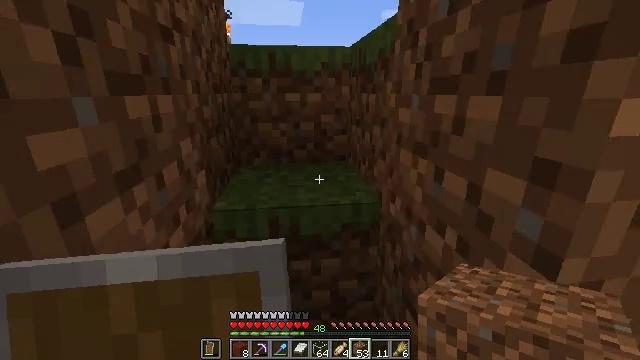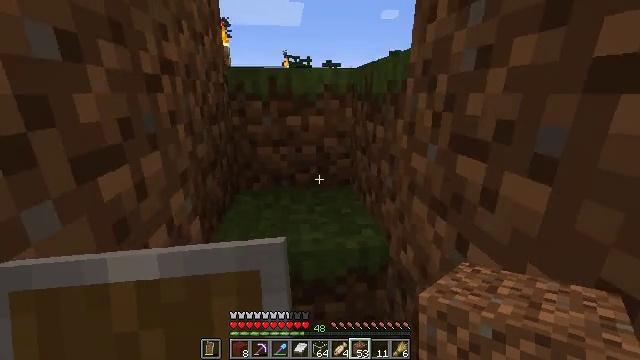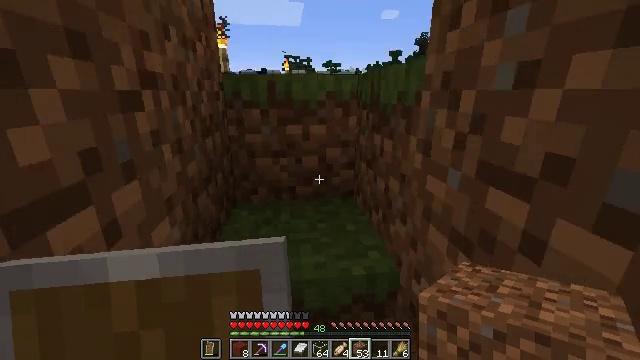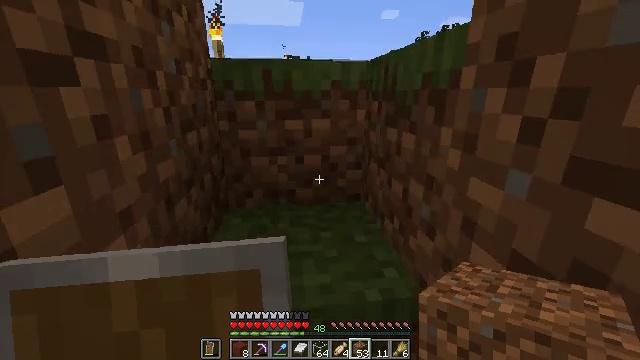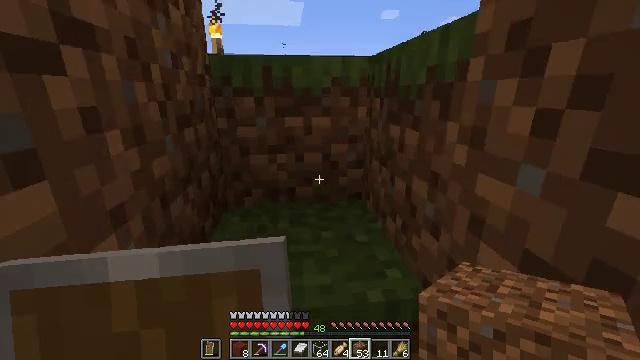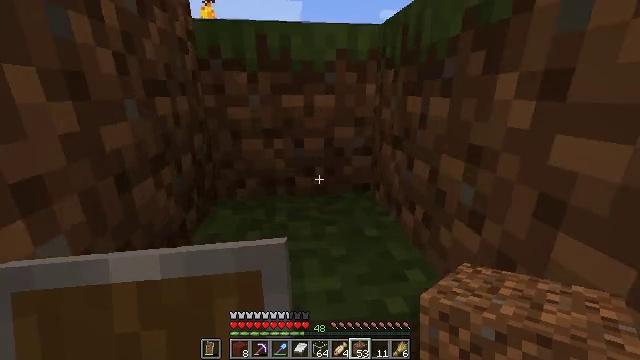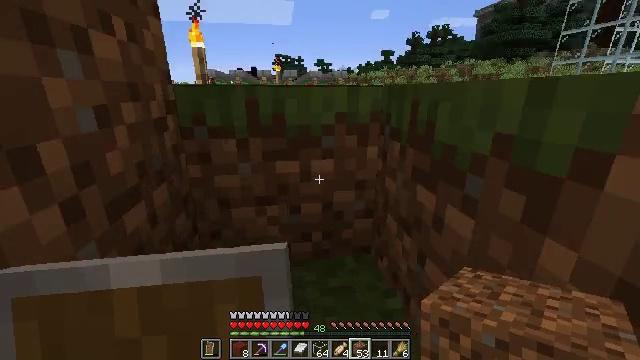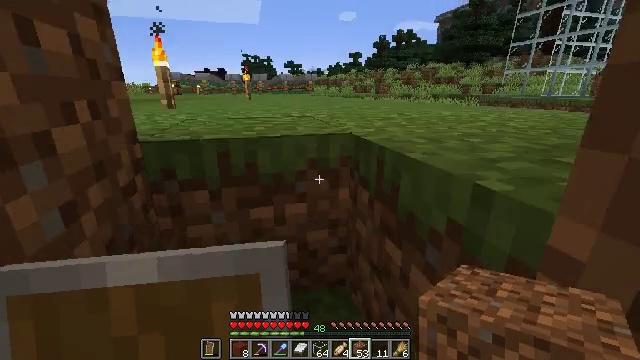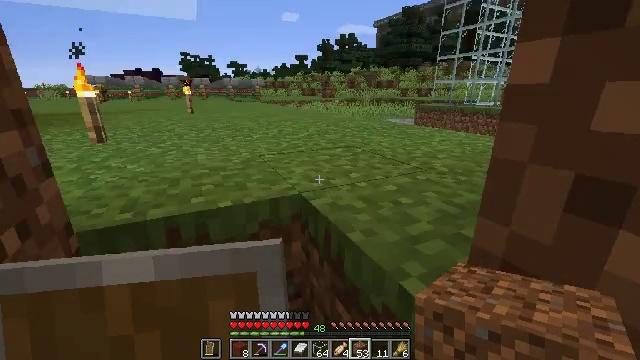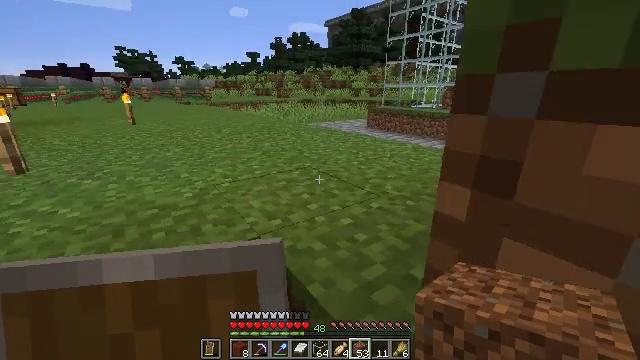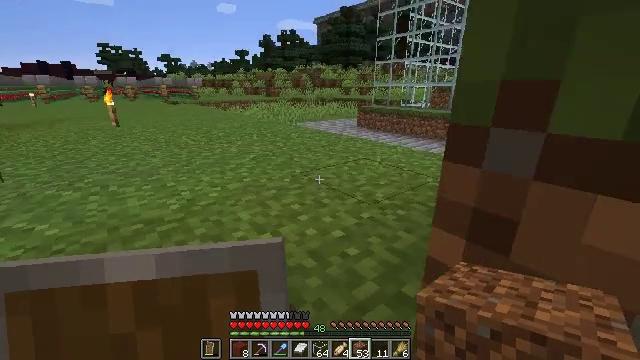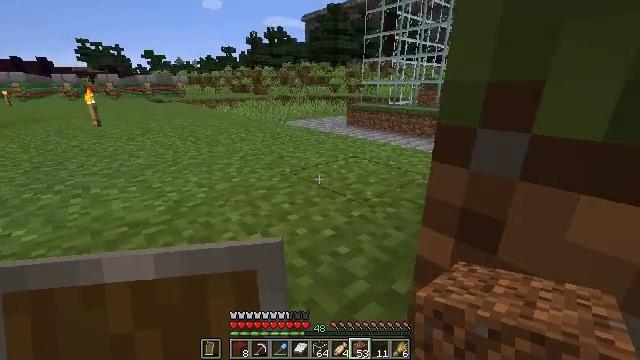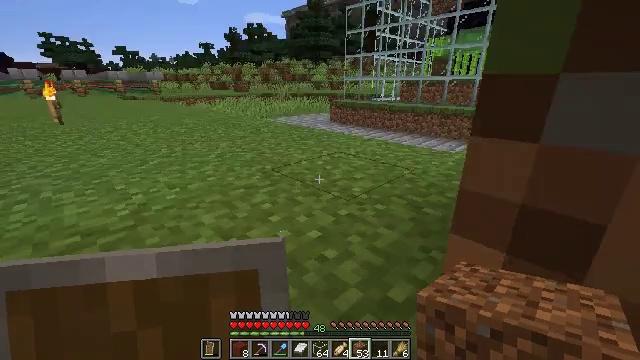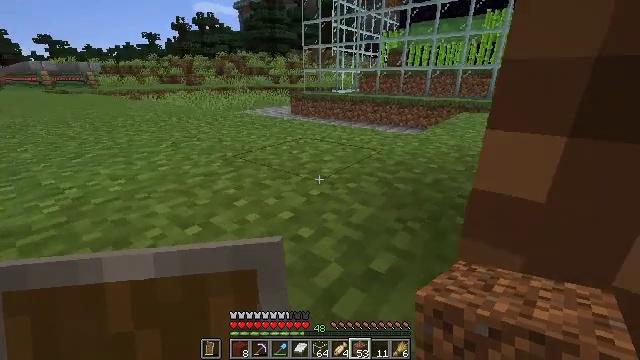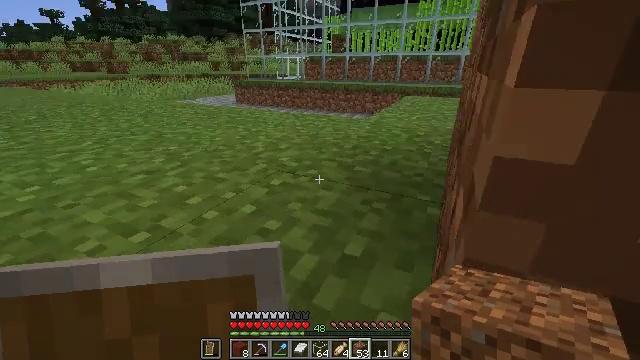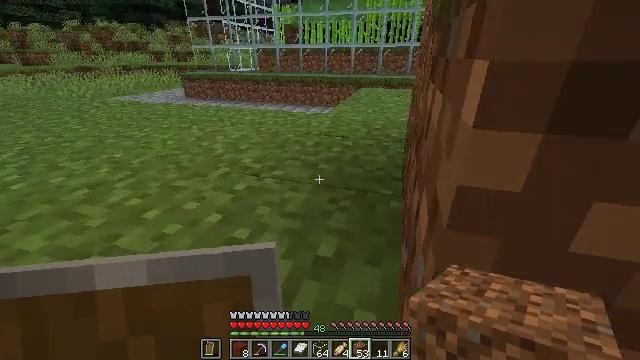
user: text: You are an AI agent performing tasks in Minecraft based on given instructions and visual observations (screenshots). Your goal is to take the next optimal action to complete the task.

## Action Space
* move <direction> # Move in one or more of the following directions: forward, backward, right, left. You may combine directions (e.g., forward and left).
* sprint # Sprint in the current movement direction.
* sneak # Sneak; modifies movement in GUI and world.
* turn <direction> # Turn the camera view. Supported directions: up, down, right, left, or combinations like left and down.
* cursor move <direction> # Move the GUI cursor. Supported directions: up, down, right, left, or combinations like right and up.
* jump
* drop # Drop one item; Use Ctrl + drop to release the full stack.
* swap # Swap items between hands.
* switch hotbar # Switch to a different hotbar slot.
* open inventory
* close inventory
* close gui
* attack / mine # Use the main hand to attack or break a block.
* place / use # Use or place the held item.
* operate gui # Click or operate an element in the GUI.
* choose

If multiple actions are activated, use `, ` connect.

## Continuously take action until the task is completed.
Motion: motion action
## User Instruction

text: Get magenta stained glass by crafting with glass and magenta dye.
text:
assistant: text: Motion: move forward
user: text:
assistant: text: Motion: move forward
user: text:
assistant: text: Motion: move forward
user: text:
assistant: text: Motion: move forward, jump
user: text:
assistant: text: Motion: move forward, jump
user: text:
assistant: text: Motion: move forward, turn right, jump
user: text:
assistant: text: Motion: move forward, turn right, jump
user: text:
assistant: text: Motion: move forward, turn right
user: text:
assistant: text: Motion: move forward, turn right
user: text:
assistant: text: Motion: move forward, turn right
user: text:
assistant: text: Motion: move forward, turn right
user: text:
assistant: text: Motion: move forward, turn right
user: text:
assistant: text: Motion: move forward, turn right and down
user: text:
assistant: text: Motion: move forward, turn right and down, jump
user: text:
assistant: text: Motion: move forward, turn right and down, jump
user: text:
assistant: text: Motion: move forward and move left, turn right and down, jump
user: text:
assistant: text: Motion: move forward and move left, turn right and down, jump
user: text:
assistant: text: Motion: move forward and move left, turn right and down
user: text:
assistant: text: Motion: move forward and move left, turn right
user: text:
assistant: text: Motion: turn right
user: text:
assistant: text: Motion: turn right
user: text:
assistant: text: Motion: turn right and down
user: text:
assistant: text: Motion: turn right
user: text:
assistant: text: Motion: move forward, turn right, jump
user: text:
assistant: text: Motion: move forward, jump
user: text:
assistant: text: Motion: move forward, jump
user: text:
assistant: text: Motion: move forward
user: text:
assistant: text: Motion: move forward
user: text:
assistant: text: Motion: move forward, turn left and down
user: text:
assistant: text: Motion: move forward, turn left